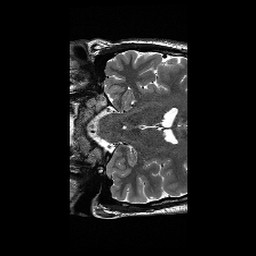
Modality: T2w
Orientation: coronal
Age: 30
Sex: male
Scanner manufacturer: siemens
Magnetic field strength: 3 T
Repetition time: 6.1 s
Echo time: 0.104 s